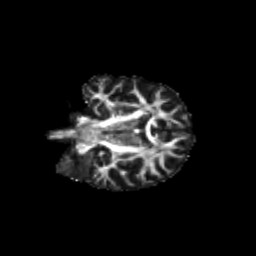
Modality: FA
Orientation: coronal
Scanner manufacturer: siemens
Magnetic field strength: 3 T
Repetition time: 9.2 s
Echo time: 0.084 s